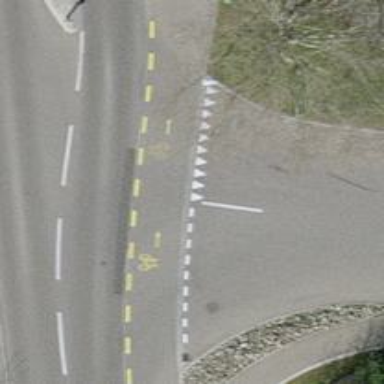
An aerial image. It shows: Road with "give way" sign.